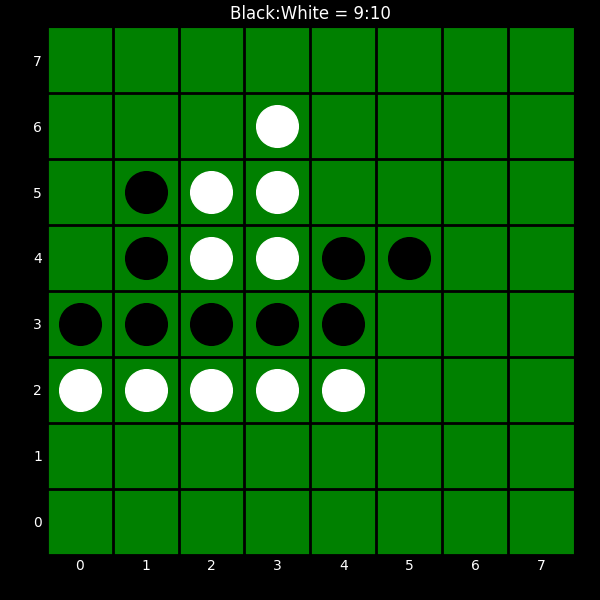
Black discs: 9
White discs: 10